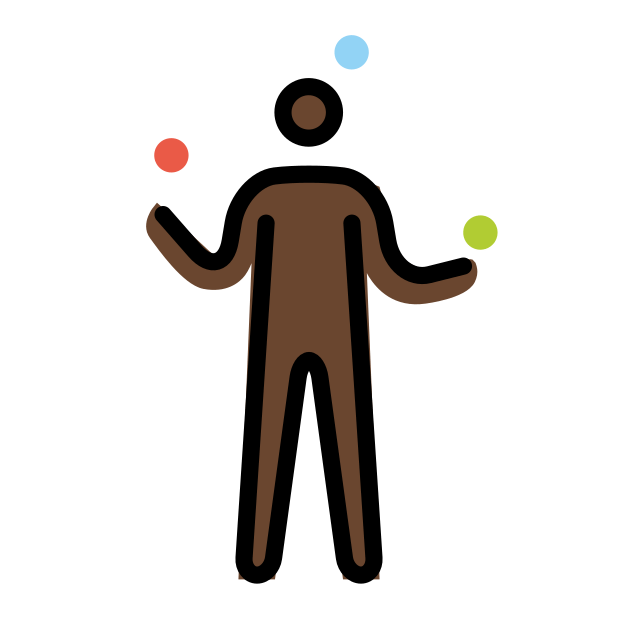
person juggling: dark skin tone